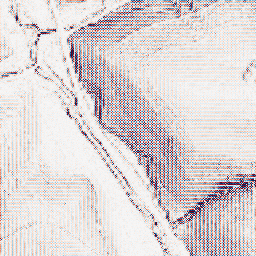
Category: wavelet
Decomposition family: wavelet_biorthogonal
Decomposition parameters: wavelet: bior1.3
level: 1
Upsampling method: cubic_catmull_rom
Upsampling parameters: scale: 2
Upsampling scale: 2